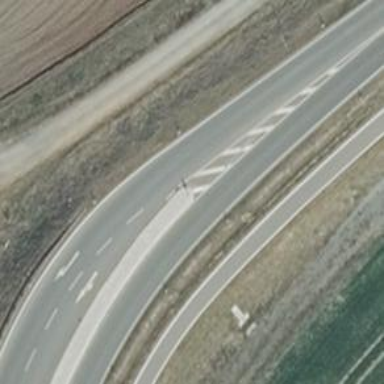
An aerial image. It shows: Secondary road with asphalt surface.